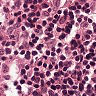
Metastatic tissue present: no